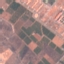
Land use / land cover class: PermanentCrop